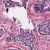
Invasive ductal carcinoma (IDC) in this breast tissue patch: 1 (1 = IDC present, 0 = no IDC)